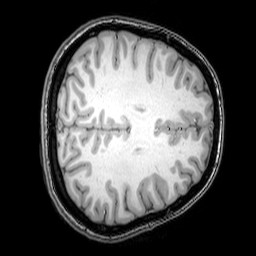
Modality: T1w
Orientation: axial
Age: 26
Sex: female
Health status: healthy
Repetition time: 0.081 s
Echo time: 0.037 s